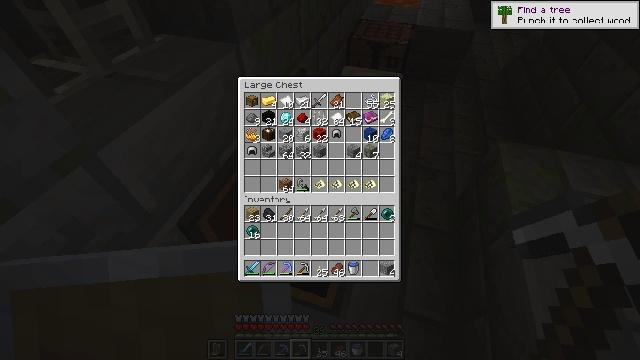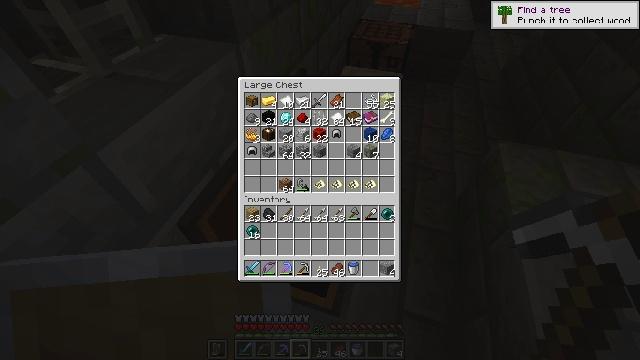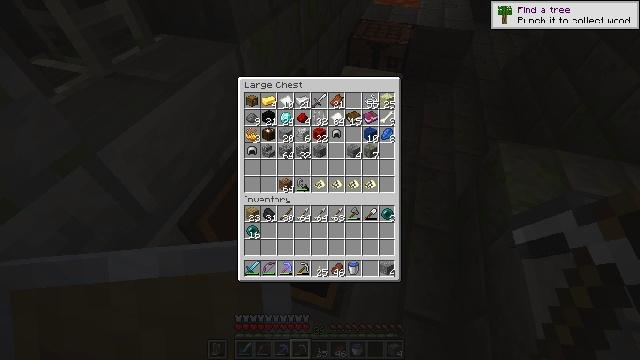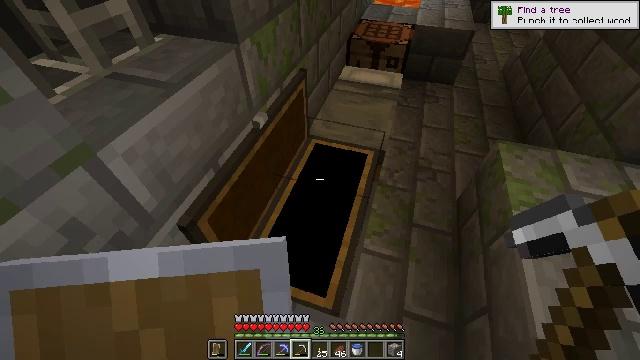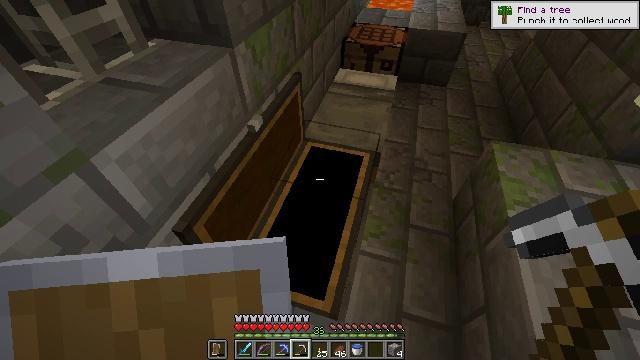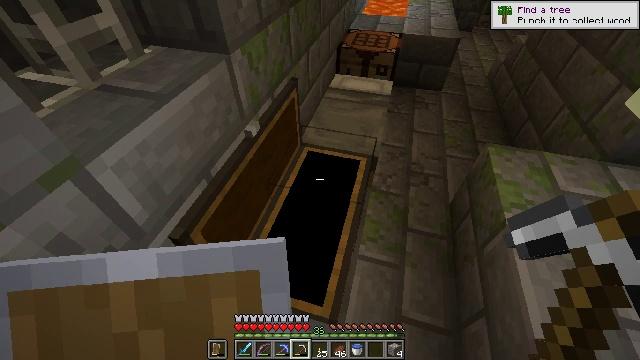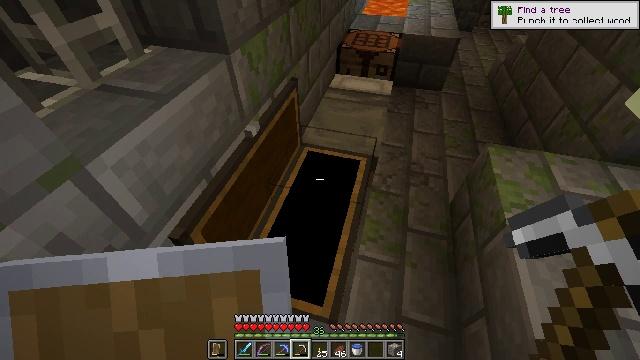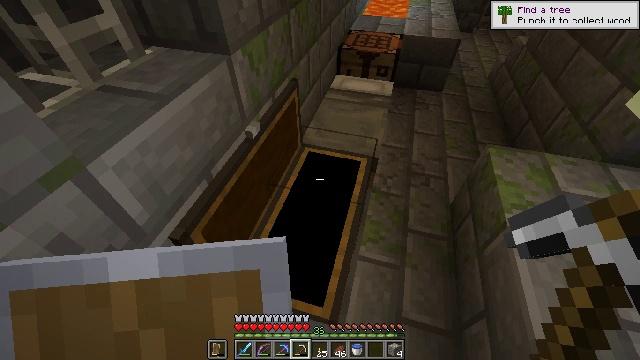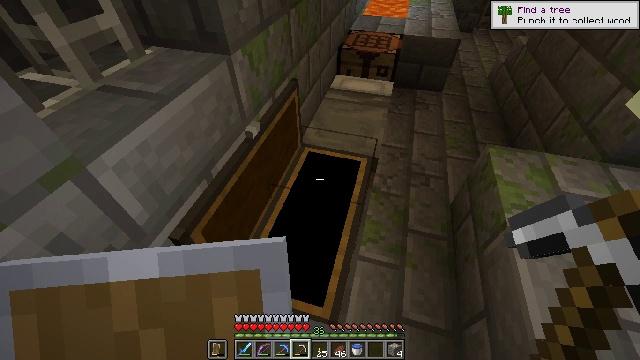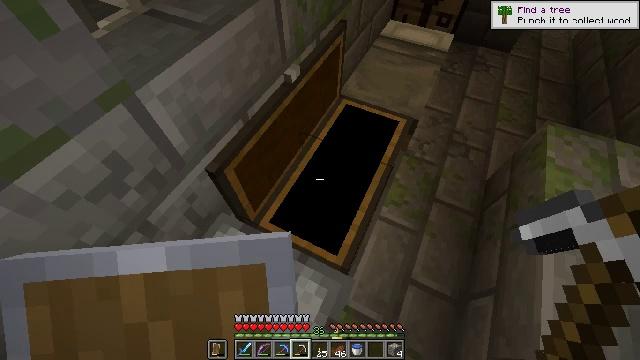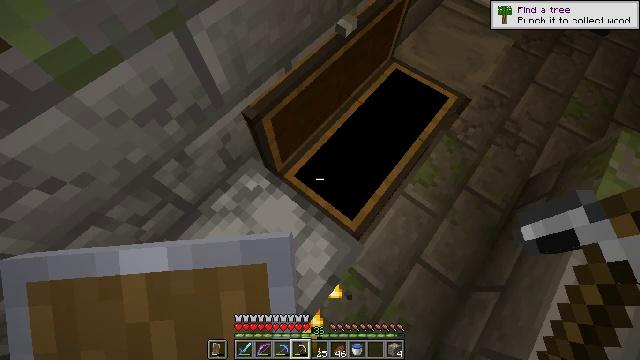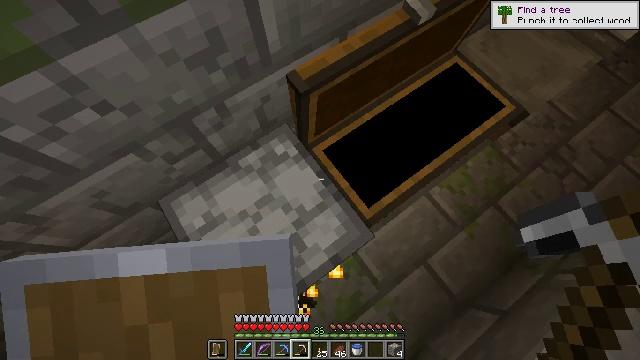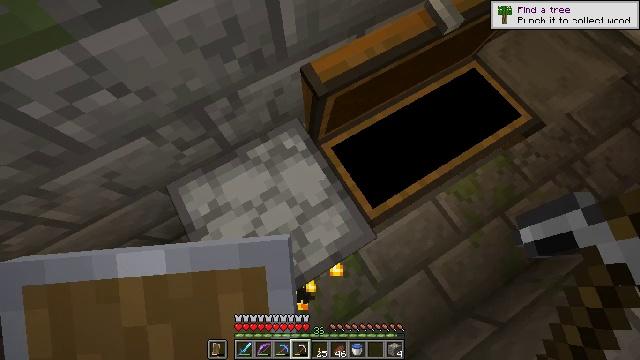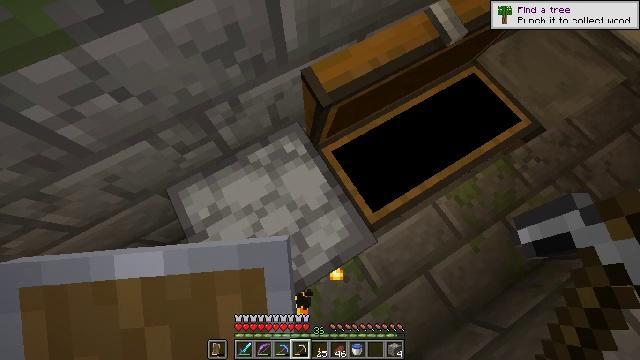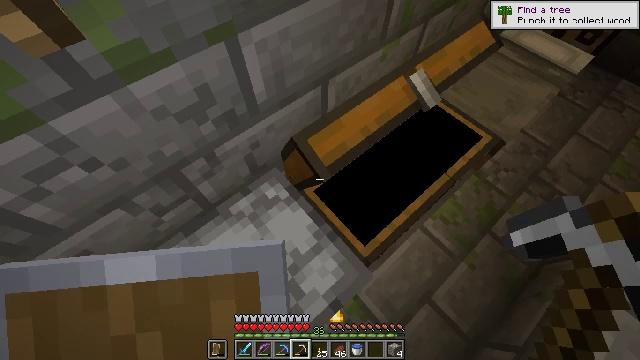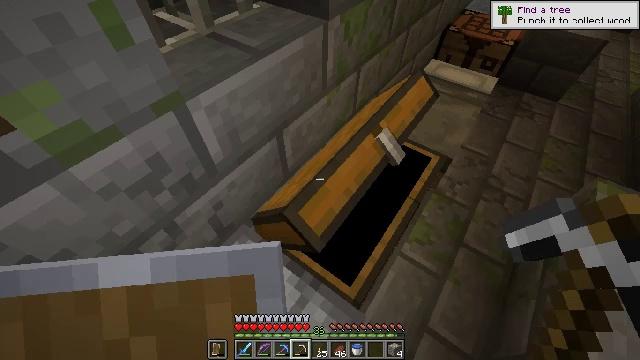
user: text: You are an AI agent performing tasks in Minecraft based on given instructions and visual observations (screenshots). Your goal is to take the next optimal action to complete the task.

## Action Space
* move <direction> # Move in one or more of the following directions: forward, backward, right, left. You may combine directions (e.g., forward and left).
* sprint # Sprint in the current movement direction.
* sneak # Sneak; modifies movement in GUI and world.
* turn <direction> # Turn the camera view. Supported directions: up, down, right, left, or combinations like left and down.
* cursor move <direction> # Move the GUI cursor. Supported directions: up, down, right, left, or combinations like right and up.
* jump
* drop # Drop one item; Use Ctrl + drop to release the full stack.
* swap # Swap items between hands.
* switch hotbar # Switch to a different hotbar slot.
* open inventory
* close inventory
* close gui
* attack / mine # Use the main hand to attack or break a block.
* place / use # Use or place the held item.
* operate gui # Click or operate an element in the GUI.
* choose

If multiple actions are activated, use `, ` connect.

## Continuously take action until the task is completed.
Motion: motion action
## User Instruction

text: craft item air
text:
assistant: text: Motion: no_op
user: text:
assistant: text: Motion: no_op
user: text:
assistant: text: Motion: no_op
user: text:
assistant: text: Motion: turn right, close gui
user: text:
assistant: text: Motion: turn up
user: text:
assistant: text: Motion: no_op
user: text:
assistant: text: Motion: no_op
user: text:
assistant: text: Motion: no_op
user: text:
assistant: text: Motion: turn left and down
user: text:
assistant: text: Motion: turn left and down
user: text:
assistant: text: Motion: turn left and down
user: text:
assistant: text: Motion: turn left
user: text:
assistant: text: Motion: no_op
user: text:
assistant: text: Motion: turn right and up
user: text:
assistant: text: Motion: turn right and up
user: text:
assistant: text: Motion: turn left and down
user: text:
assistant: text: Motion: turn left and down
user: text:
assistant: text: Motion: turn left and down
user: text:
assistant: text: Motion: use / place
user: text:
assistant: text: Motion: use / place
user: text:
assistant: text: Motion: no_op
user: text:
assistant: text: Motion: no_op
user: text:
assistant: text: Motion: no_op
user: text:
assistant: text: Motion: open gui
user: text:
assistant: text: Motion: no_op
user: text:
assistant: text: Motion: no_op
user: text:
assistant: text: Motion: no_op
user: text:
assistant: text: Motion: no_op
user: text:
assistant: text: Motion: cursor move right and up
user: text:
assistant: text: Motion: cursor move up